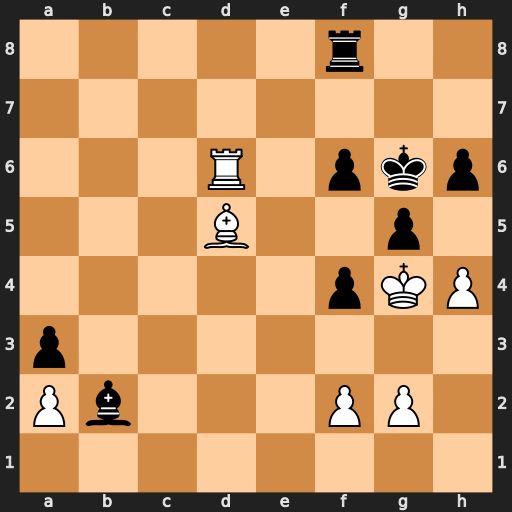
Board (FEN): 5r2/8/3R1pkp/3B2p1/5pKP/p7/Pb3PP1/8
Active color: w
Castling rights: -
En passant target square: -
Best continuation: h5+ Kg7 Rd7+ Kh8 Kf5